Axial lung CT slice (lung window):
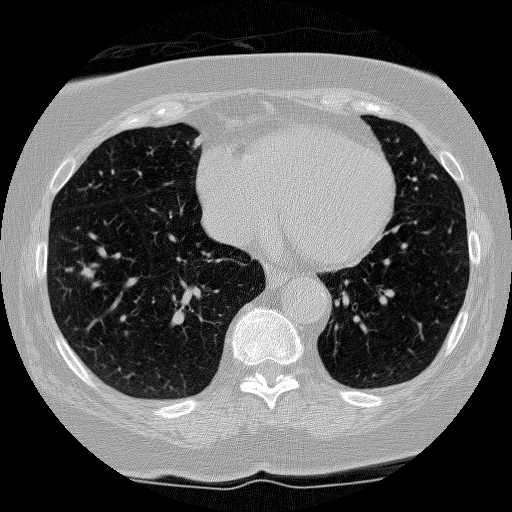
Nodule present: no